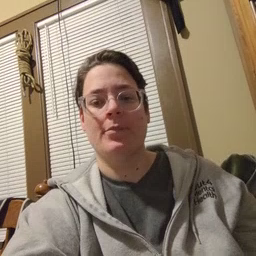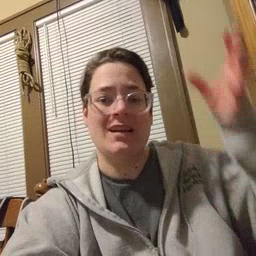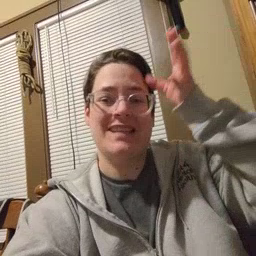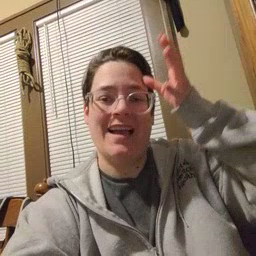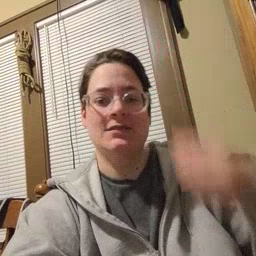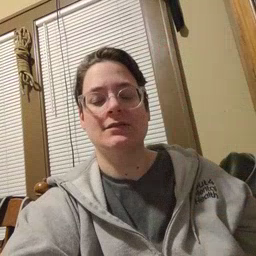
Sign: dad